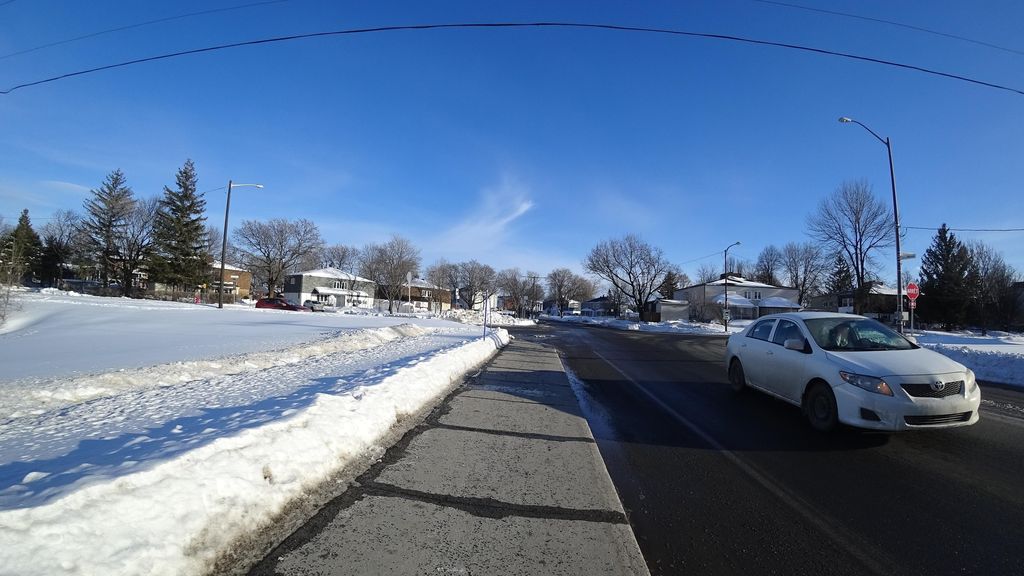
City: quebec_city